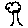
Label: tree